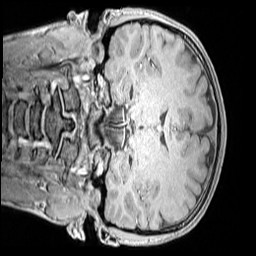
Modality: MP2RAGE
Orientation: coronal
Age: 13
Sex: female
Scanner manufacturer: siemens
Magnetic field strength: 3 T
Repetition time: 4 s
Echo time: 0.00299 s